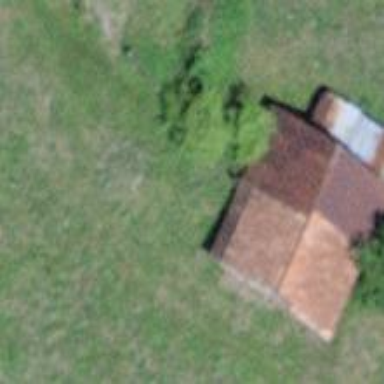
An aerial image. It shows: Barn.